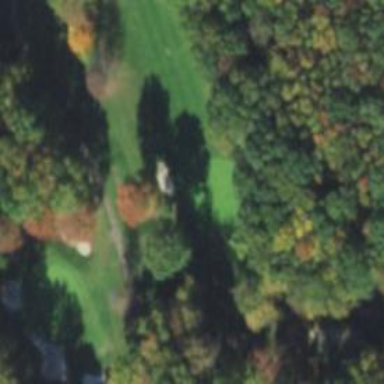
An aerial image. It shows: Golf hole.